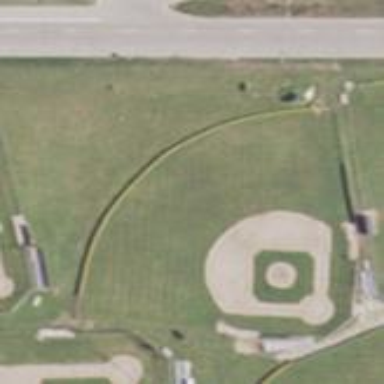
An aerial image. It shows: Baseball pitch for leisure land.